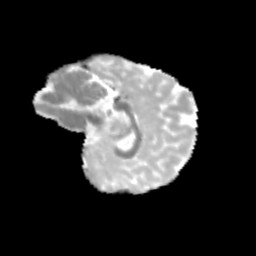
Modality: MD
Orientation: sagittal
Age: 9
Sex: female
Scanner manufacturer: siemens
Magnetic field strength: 3 T
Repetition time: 3.8 s
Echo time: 0.07 s